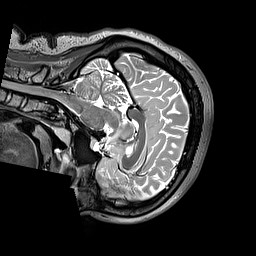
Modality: T2w
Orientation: sagittal
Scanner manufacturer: siemens
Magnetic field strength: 3 T
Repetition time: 3.2 s
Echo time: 0.406 s